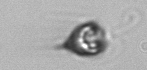
Label: Pyramimonas_longicauda